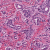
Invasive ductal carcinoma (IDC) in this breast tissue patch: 1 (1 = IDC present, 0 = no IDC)